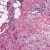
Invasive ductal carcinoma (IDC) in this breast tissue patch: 1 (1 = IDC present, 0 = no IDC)